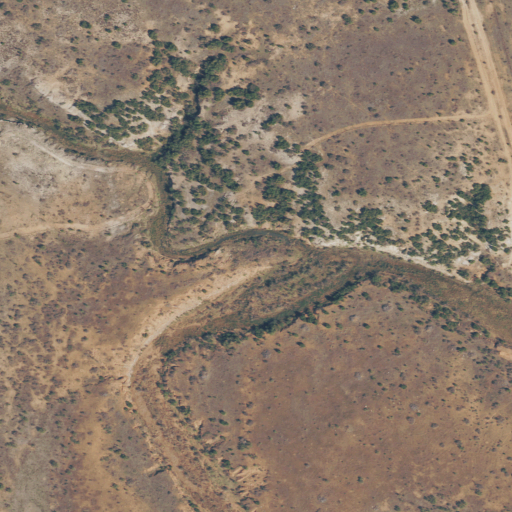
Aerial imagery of valley in Texas named Spring Canyon containing only shrub